Question: I am developing an Ember app. I am serving the API and the ember app from the same server on localhost.
I am pretty sure my API conforms to Ember specifications (although I'm not sure, because conflicting information is given <URL>. My API follows the style of the second link, so requesting 'host/api/users/1', for instance, returns:
'''
{
"users": [{
"username": "jojo"
etc..
}]
}
'''
I know my API is working because I can test it with 'curl'. My problem is that Ember data doesn't seem to be making requests. The Chrome developer tools network tab shows that no request to load the data is being sent when I run 'App.User.find()'. I do however get back this:
Here is the coffeescript code where I define the store:
'''
App.Store = DS.Store.extend
revision: 13
url: 'http://localhost:9292/'
adapter: DS.RESTAdapter
DS.RESTAdapter.reopen
namespace: 'api'
'''
And here is where I define the model, controller, and route for 'User':
'''
App.UsersRoute = Ember.Route.extend
model: ->
App.User.find()
App.UsersController = Ember.ArrayController.extend()
App.User = DS.Model.extend
username: DS.attr 'string'
url: DS.attr 'string'
projects: DS.hasMany 'App.Project'
query_instances: DS.hasMany 'App.QueryInstance'
'''
Am I missing something important here? I am new to Ember and client-side development in general-- perhaps there are obvious solutions here but I'm not aware of them. I'd appreciate if anyone could give a few tips on debugging Ember in general.
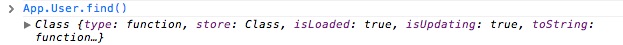
Answer: I was able to solve this problem by upgrading to more recent versions of Ember and Ember data. I think that I was using incompatible versions. I initially generated my project using the <URL>. I seriously doubt that this generator would actually give you incompatible versions, so I'm not quite sure what the problem was. It may have been:
- - 'revision''DS.Store'
In any case, for anyone else having similar problems I advise you to upgrade your versions of Ember and Ember Data and ensure that they are compatible.